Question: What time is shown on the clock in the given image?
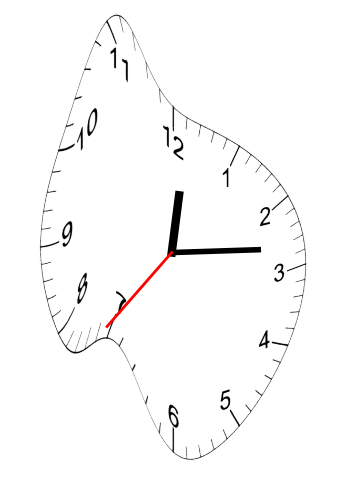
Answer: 12:13:36